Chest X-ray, PA view. Patient: 55 years old, sex M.
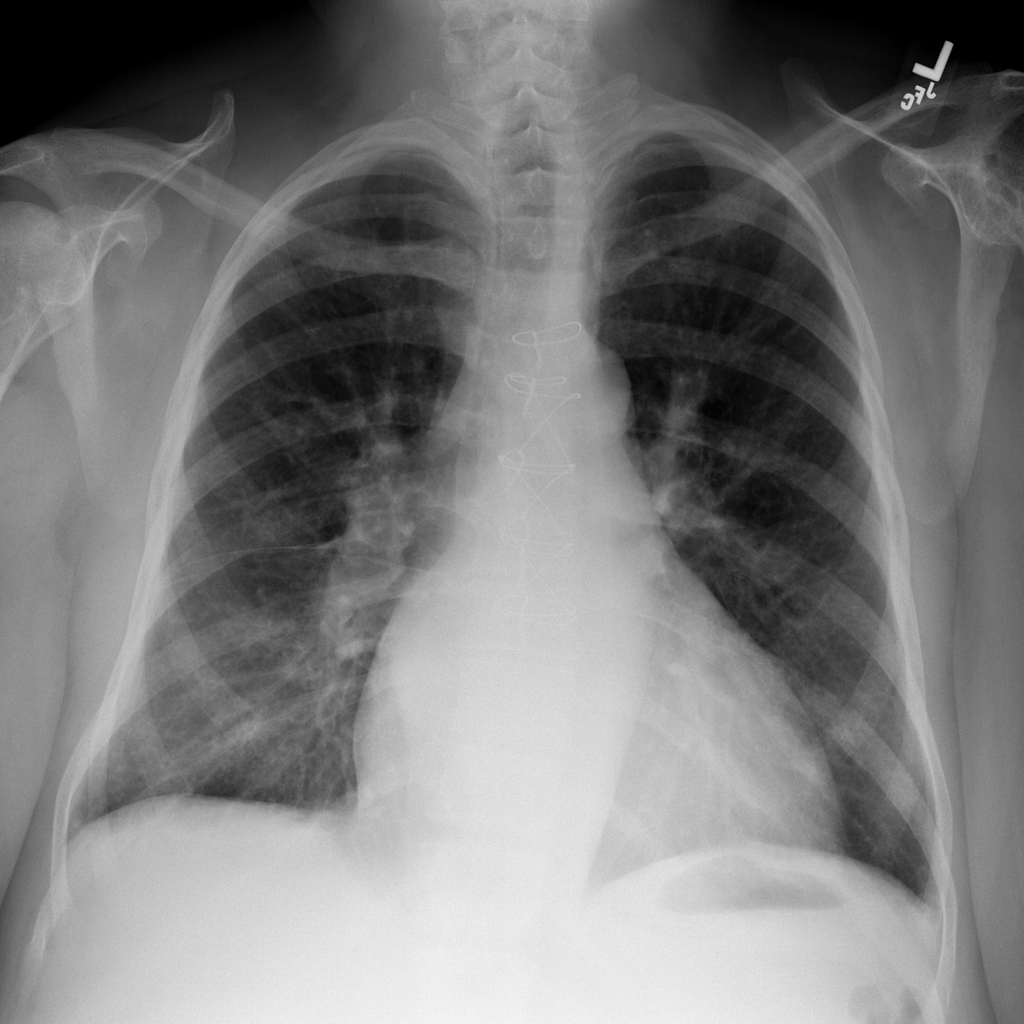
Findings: Consolidation